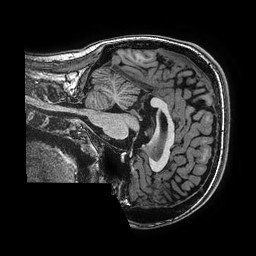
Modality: T1w
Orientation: sagittal
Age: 18
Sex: female
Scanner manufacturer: ge
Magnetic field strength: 3 T
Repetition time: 0.0077 s
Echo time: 0.003436 s